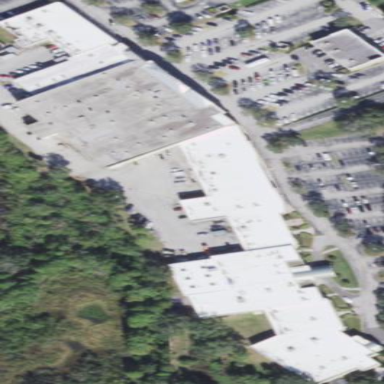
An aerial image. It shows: Commercial building.